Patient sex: F
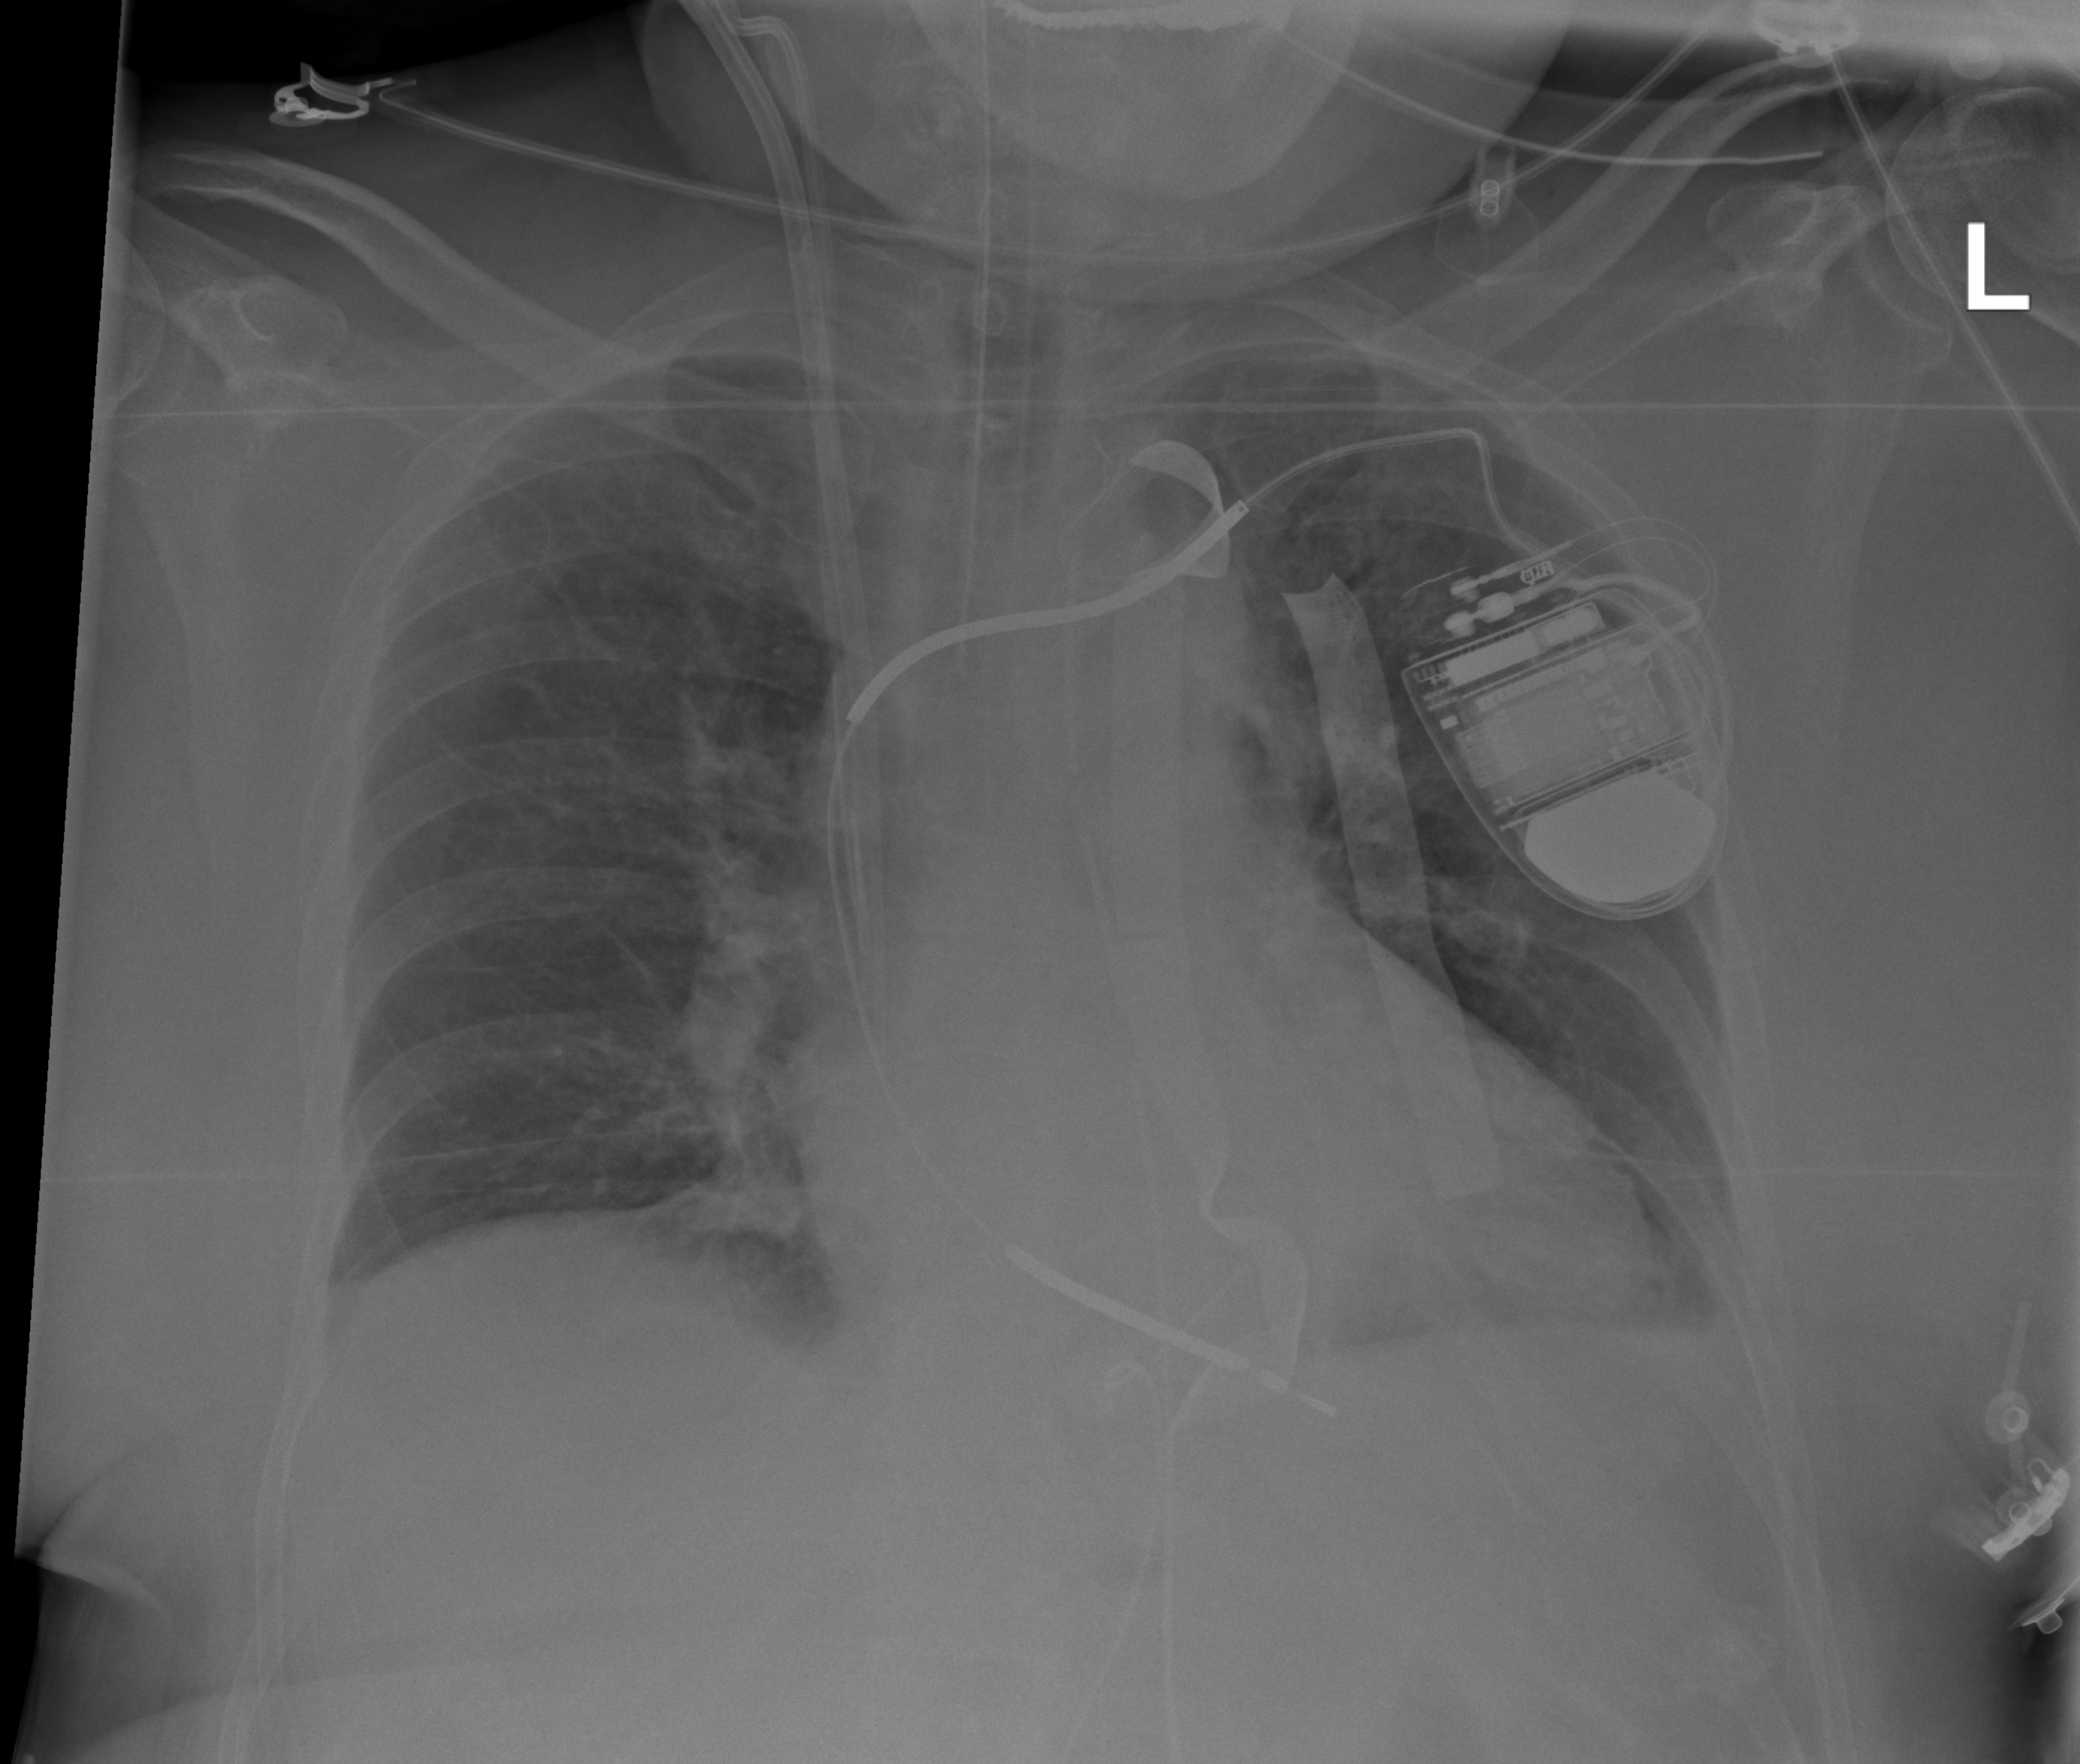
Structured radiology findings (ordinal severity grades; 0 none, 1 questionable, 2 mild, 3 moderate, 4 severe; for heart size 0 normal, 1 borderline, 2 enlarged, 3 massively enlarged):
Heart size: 1
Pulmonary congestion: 0
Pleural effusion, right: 1
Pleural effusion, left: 1
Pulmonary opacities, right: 0
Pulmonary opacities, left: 0
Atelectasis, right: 1
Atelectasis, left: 1